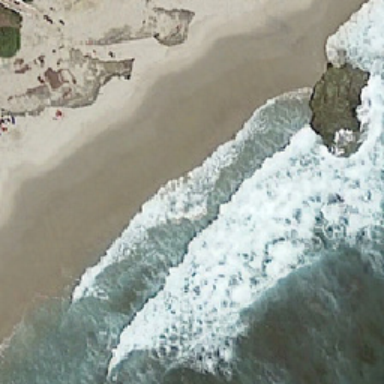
The sea beat against the rocks on the beach stirring up white waves .